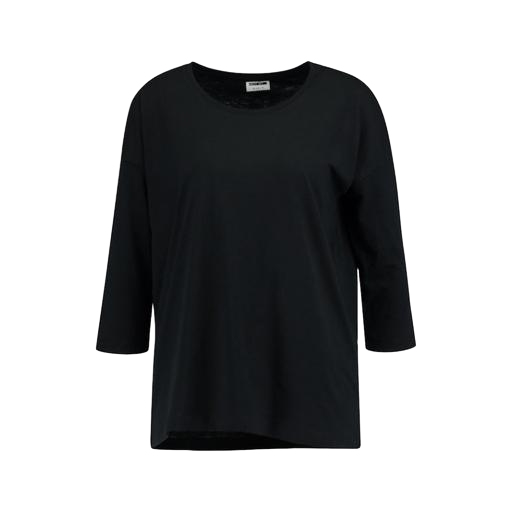
black three-quarter-sleeve scoop-neck t-shirt only macy, loose fit t-shirt, mid t-shirt, white background